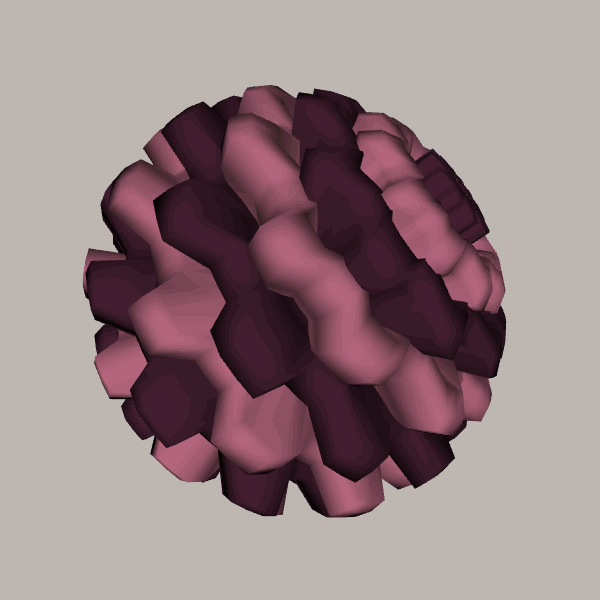
Background: light